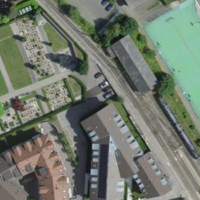
EUNIS habitat code: 54
Species observed at this site:
Buxus sempervirens